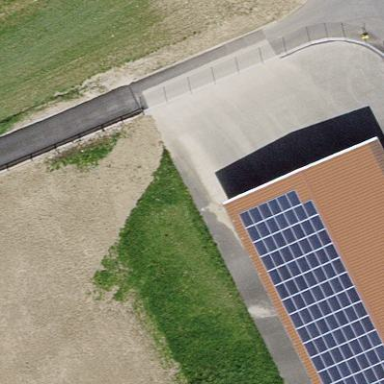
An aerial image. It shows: Solar power generator using photovoltaic method with solar photovoltaic panel types.